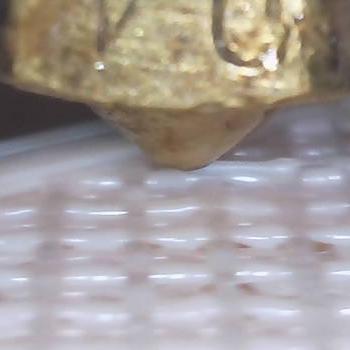
Flow rate: 37%